Question: Is there any trick or functionality to show values of collections in values column (next to id number), (logical structures) so I don't have to extend each collection ?

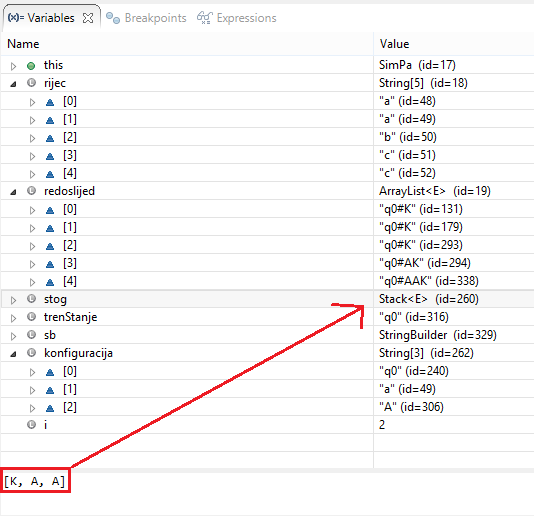
Answer: you want to go to Java->Debug-Detail Formatters.
then figure how you want it formatted and select the radio button for as the label for variables with detail formatters I think